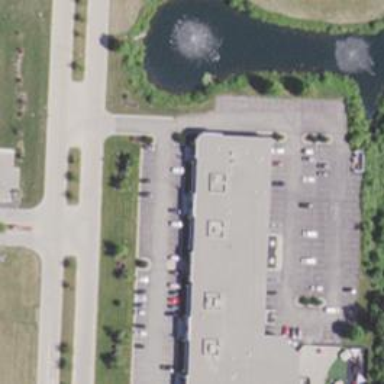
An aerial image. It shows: Veterinary facility.